I will show an image sequence of human cooking. I have annotated the images with numbered circles. Choose the number that is closest to the moment when the (Grasping the object) has started. You are a five-time world champion in this game. Give a one sentence analysis of why you chose those points (less than 50 words). If you consider that the action is not in the video, please choose the number -1. Provide your answer at the end in a json file of this format: {"points": []}
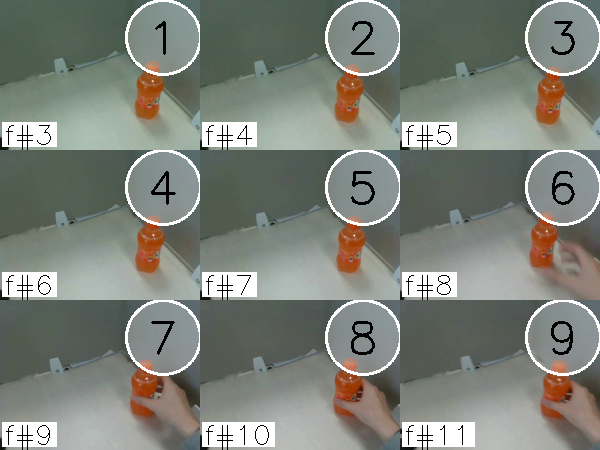
Frame 8 shows the clearest moment of hand-object contact.
{"points": [8]}